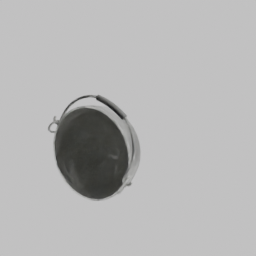
Label: tools